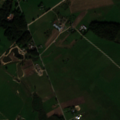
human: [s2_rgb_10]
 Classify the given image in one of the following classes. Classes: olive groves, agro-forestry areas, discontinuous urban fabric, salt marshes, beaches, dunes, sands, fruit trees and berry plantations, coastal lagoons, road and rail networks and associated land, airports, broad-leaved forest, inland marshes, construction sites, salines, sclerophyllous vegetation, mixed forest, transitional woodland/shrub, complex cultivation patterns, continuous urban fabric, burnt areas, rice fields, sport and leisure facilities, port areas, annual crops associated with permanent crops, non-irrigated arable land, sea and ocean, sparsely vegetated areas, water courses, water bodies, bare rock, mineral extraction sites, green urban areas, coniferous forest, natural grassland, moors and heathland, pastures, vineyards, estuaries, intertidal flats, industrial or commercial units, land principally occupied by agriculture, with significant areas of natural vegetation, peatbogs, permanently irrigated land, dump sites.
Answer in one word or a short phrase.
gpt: discontinuous urban fabric, non-irrigated arable land, pastures, complex cultivation patterns, land principally occupied by agriculture, with significant areas of natural vegetation